Question: I have a word document that has occurrences of both "perform" and "performance". When I use the advanced find tool in the Word UI (goal to eventually translate this to the Find.Execute command for C# programmatic searching), I get difference results when i have the Match All Word Forms option checked.
When I search for "perform", I get both the occurrences for "perform" and "performance".
When I search for "performance", I only get hits for "performance", even though "perform" should still register as a word form for "performance".
Does anyone know how Word uses its search algorithm or how I could make sure searching for "performance" shows both the results for "perform" and "performance"?
Edit (7/11/12 16:34)-
I ran a couple of test combinations to see if I could find a pattern for myself, and well... it wasnt all that promising (Capitalization matters !?!).
The document these results were obtained from was a simple word document with both upper and lowercase capitalization of each word form. Each search found both the upper and lowercase versions of the word.

(Do a 'RightClick->Open Image In New Tab' to see the full-size image detail)
If anyone can link to documentation clarifying this for me it would be greatly appreciated!
Edit (7/12/12 9:49)-
Even more sadness: I tried switching from the interface inside Word to the Find.Execute command in C# and the matchSoundsLike parameter does not function in the same way that the UI Advanced Find functions :( It seems that the programmatic matchSoundsLike flag only finds sounds-like forms that match case, even though I have matchCase explicitly set to false.
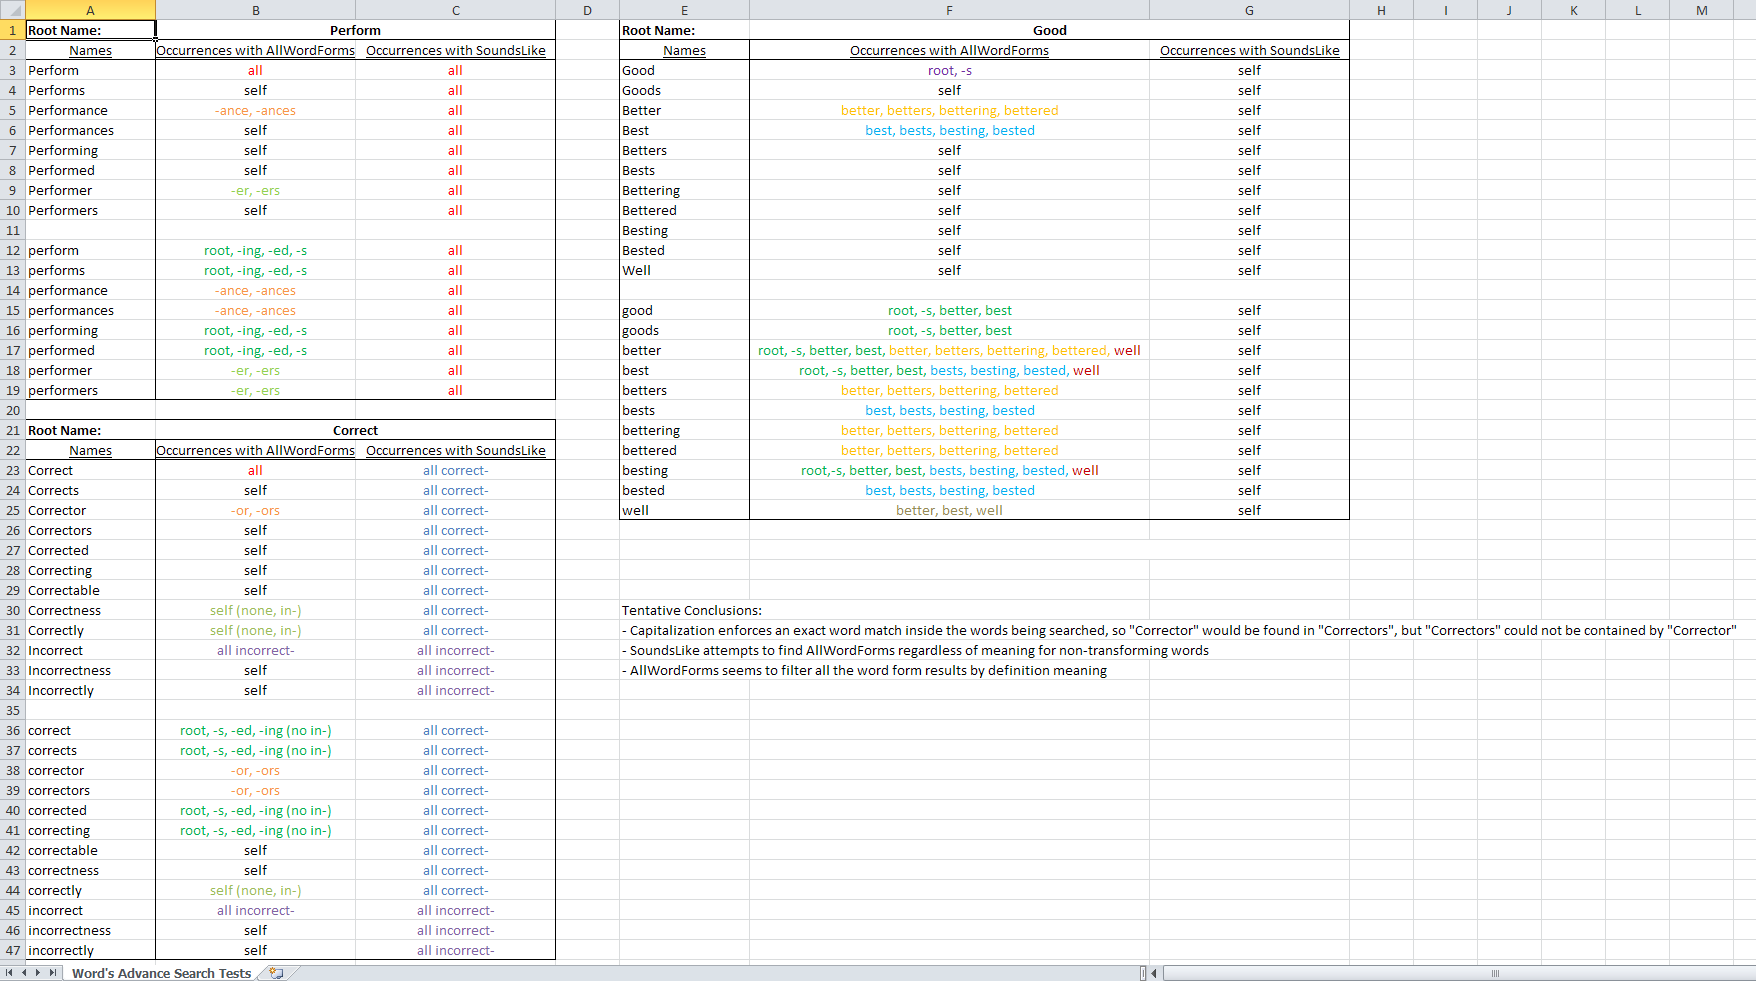
Answer: This seems to be an adaptation of <URL>, a rather important area in Information Retrieval.
I would advise against building a query expansion engine yourself as that's more of a project for a Masters (or possibly a PhD) thesis than a smaller feature of a larger project. However, if you still wish to implement this feature yourself I suggest you start with a <URL> and read up on some of the modern techniques.
As far as pre-existing libraries, most packages focus on web searches and databases so I'm having a hard time finding anything for searching text files. <URL>.
If you wish to use a pre-existing package it seems you will at the very least need to modify your program's structure such that the text is stored in a database. This would change your problem from a text search problem into a corpus search problem, which are heavily studied and will have more documentation and tools by outside sources. That said, without knowing your data I don't know if this is a worth-while solution nor what structure you should choose.
Best of luck. I am sorry I was unable to directly answer your question but I hope I gave you some good sources of information.